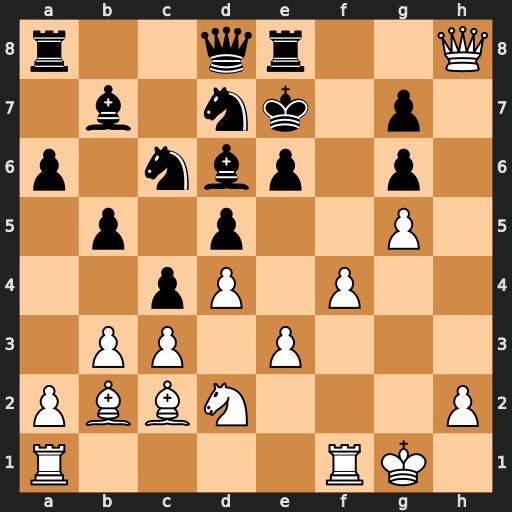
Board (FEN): r2qr2Q/1b1nk1p1/p1nbp1p1/1p1p2P1/2pP1P2/1PP1P3/PBBN3P/R4RK1
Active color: w
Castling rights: -
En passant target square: -
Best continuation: Qxg7#